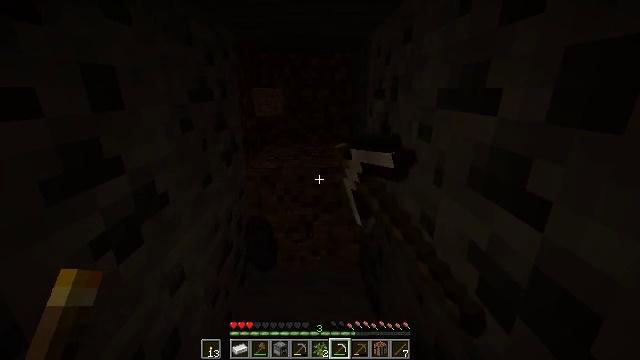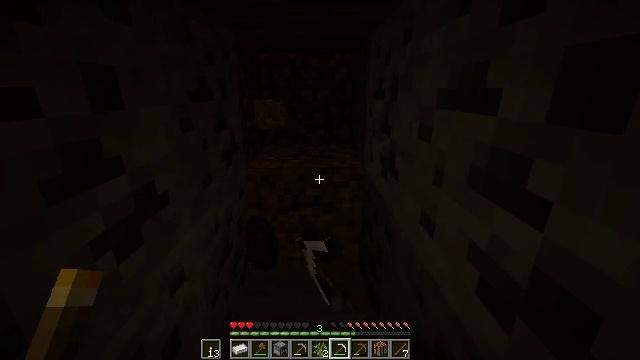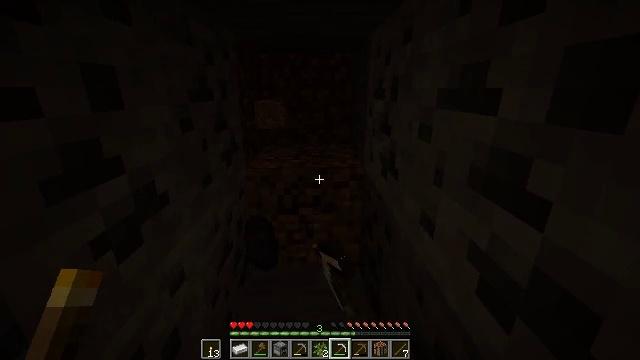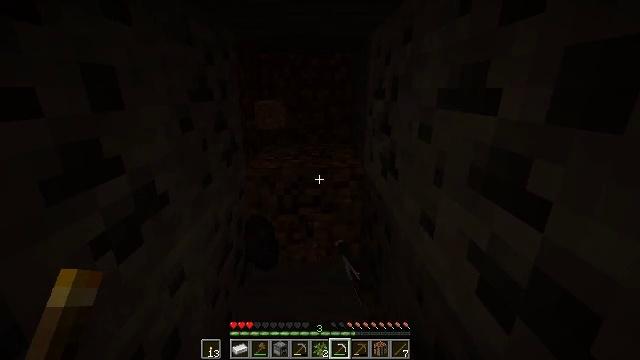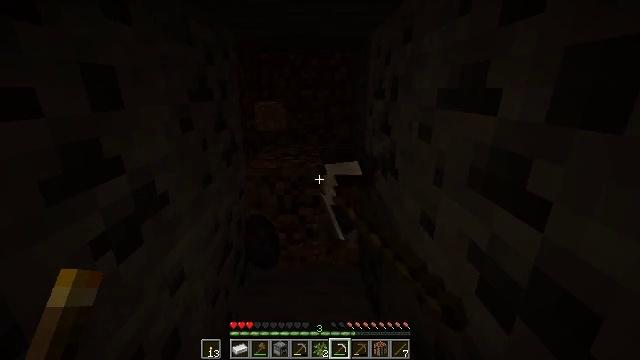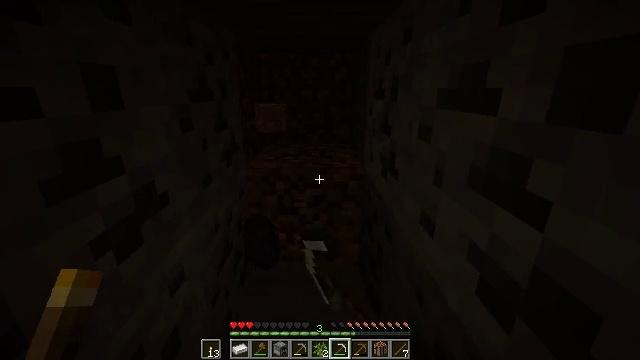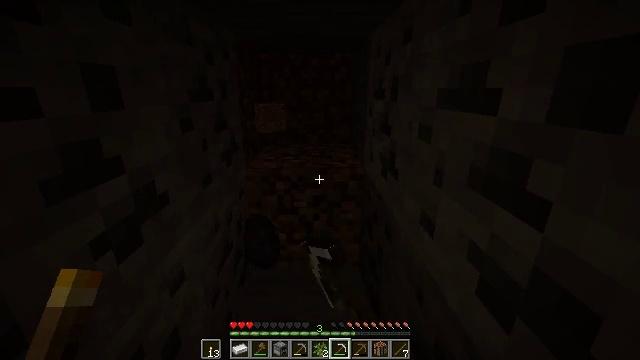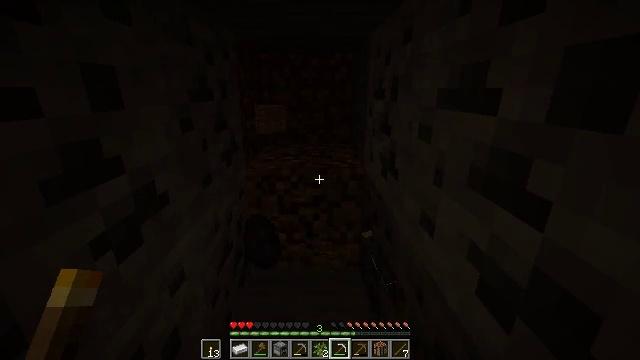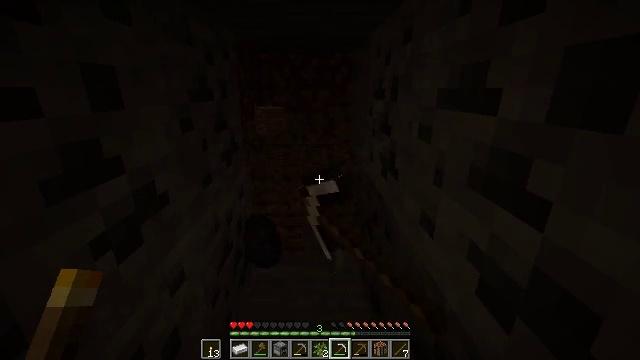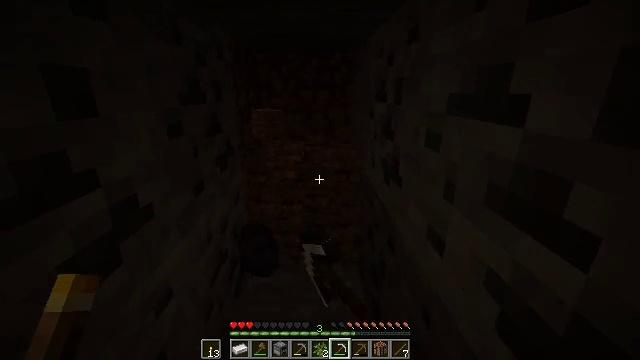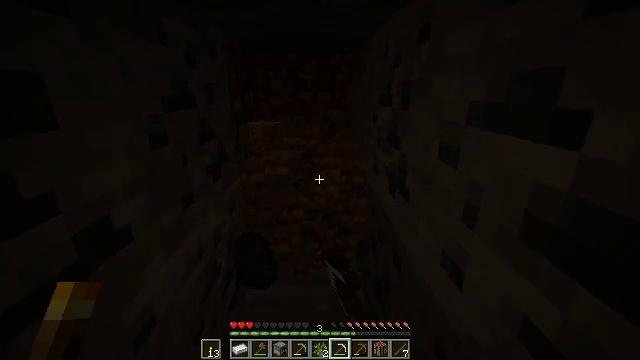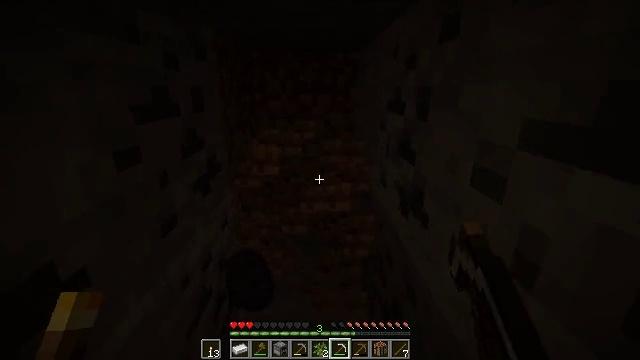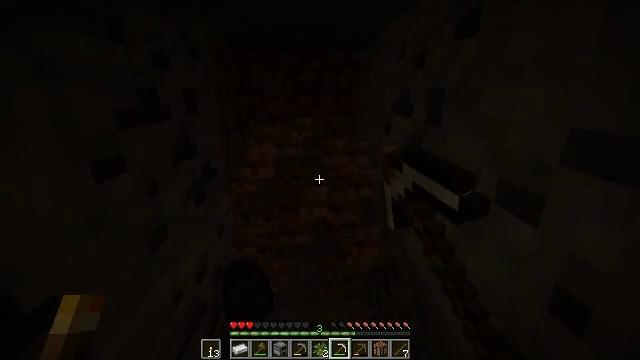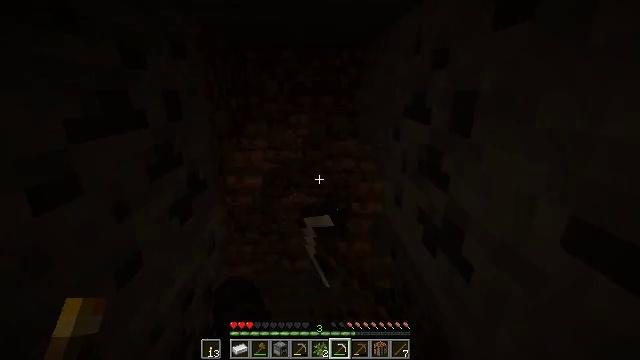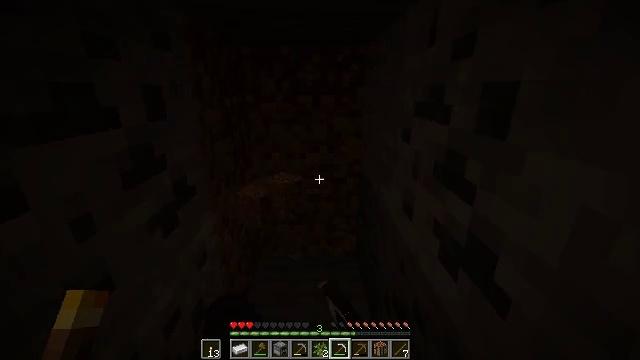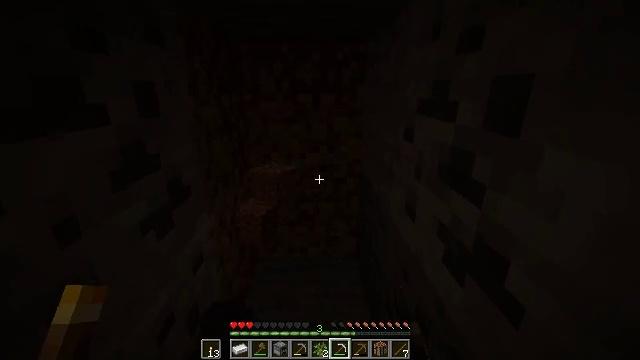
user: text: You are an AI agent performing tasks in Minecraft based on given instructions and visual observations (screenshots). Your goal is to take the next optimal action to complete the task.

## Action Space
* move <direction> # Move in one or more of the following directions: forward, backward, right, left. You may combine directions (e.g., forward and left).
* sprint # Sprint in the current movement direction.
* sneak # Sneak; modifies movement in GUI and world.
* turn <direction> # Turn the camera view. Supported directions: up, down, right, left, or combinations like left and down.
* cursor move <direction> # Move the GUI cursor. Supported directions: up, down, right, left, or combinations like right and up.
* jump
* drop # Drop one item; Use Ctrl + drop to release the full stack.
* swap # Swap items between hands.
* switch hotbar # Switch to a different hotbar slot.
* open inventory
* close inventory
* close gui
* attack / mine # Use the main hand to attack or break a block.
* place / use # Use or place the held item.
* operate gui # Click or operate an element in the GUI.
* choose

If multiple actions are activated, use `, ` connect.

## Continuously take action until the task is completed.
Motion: motion action
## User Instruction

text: Gather dirt.
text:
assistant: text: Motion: attack / mine
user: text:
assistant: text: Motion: attack / mine
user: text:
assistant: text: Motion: attack / mine
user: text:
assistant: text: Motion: attack / mine
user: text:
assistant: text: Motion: attack / mine
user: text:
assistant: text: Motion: attack / mine
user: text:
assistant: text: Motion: attack / mine
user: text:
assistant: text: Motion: attack / mine
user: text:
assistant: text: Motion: move forward, attack / mine
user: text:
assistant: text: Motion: move forward, attack / mine
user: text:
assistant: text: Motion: move forward, attack / mine
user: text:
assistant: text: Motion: move forward, attack / mine
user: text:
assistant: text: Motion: attack / mine
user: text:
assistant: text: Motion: attack / mine
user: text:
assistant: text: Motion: attack / mine
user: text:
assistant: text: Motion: attack / mine
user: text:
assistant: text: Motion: attack / mine
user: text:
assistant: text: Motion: attack / mine
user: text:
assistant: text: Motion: attack / mine
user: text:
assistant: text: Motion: attack / mine
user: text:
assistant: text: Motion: attack / mine
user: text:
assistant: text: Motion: attack / mine
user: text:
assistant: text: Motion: attack / mine
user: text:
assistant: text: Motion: attack / mine
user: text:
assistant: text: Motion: attack / mine
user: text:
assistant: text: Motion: attack / mine
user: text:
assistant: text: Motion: attack / mine
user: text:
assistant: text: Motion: attack / mine
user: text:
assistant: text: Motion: turn up, attack / mine
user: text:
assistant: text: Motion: turn up, attack / mine